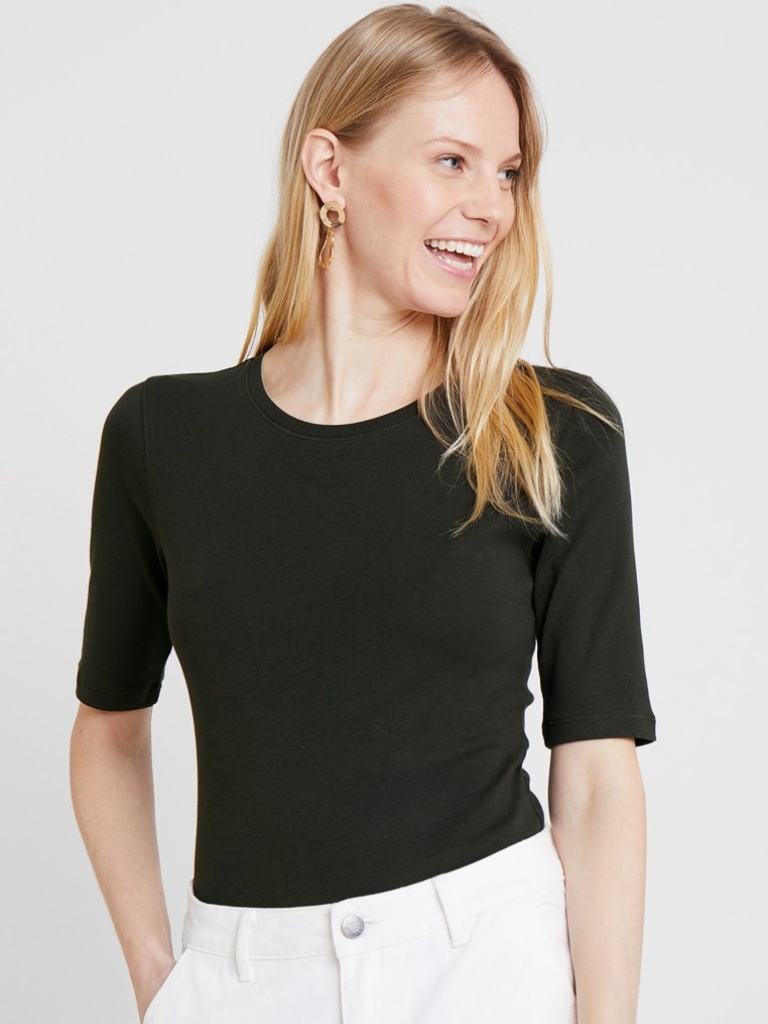
cotton tight short sleeve hip length Fully Tucked in crew t-shirt